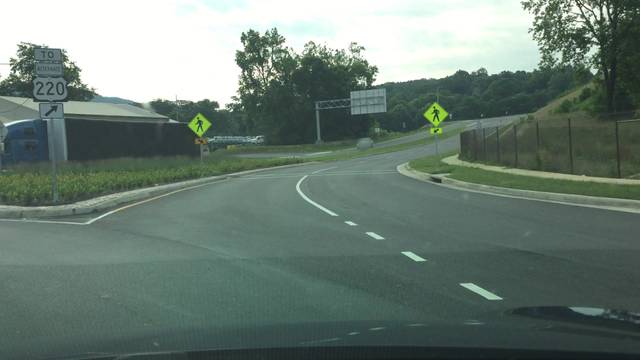
Region: United States
Coordinates: 37.39, -79.9